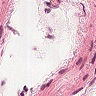
Metastatic tissue present: no